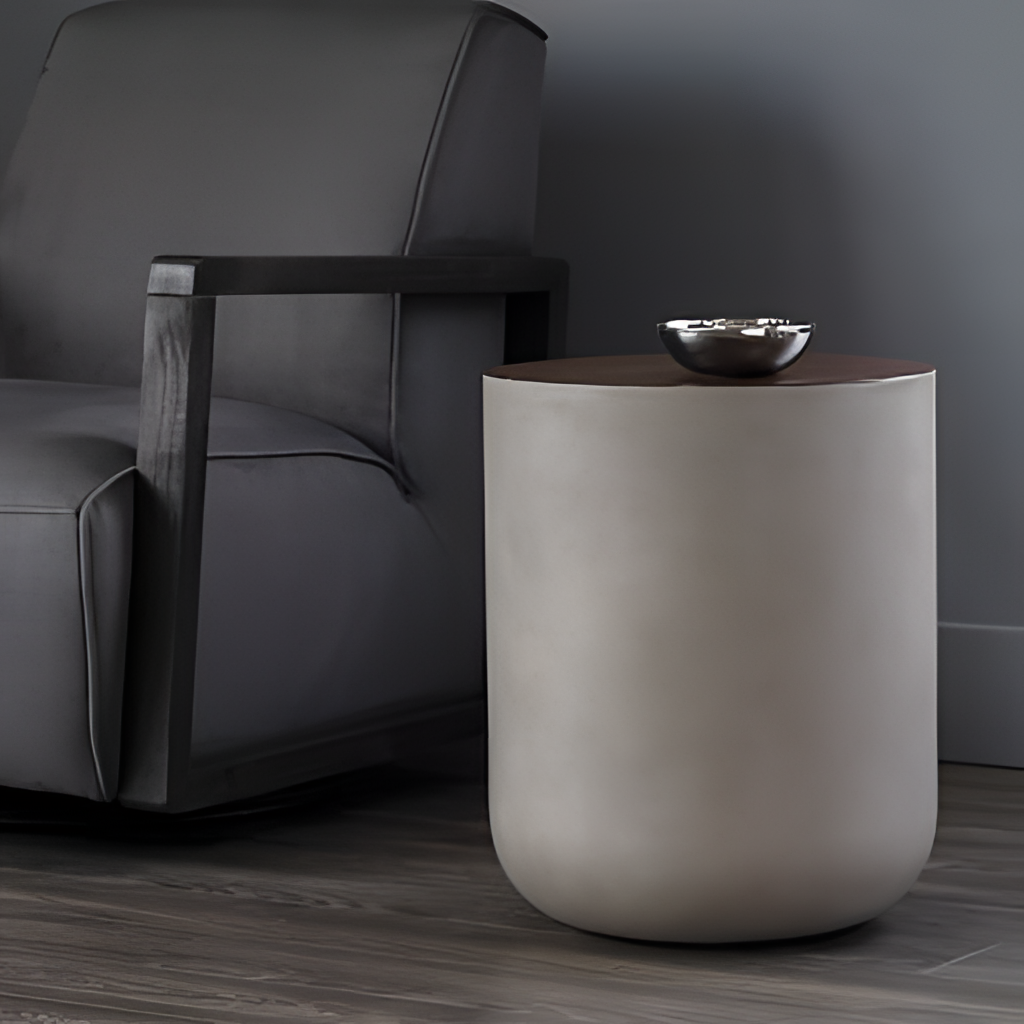
living room, leather armchair, wood flooring, with plank pattern, gray paint wallpaper, with solid pattern, modern